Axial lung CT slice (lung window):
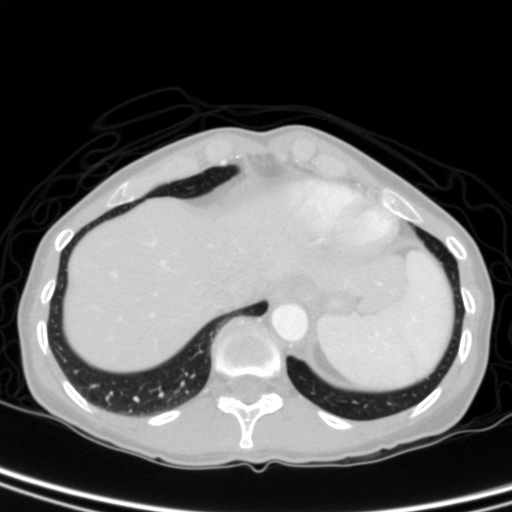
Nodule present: no